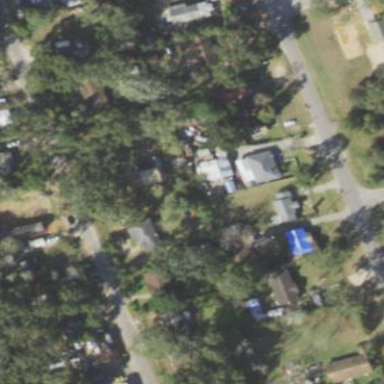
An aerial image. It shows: This residential area consists of single-family homes.